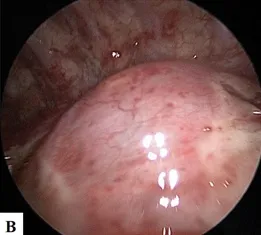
B
) The inferior lobe is completely replaced by multiple giant cysts.
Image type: endoscopy (other_endoscopy)